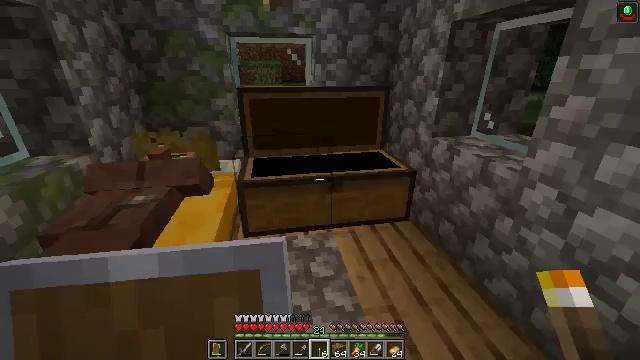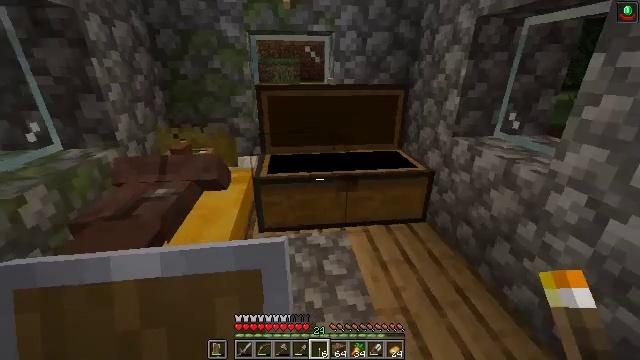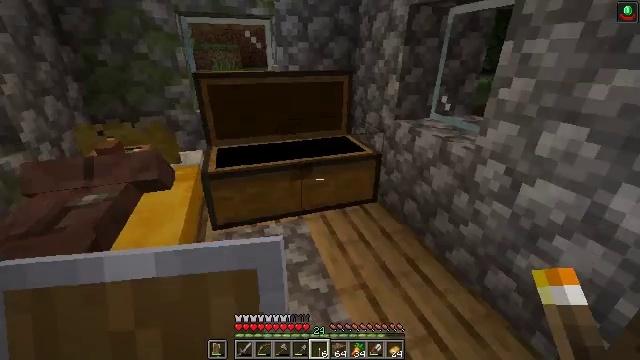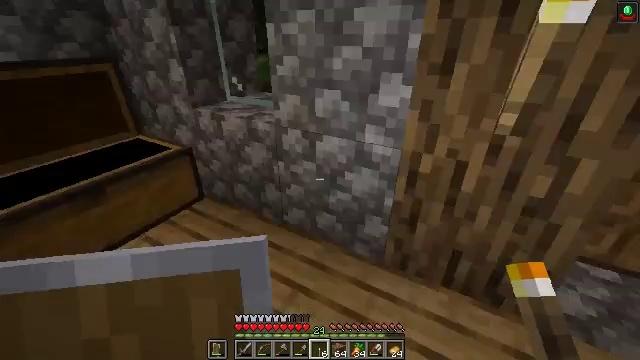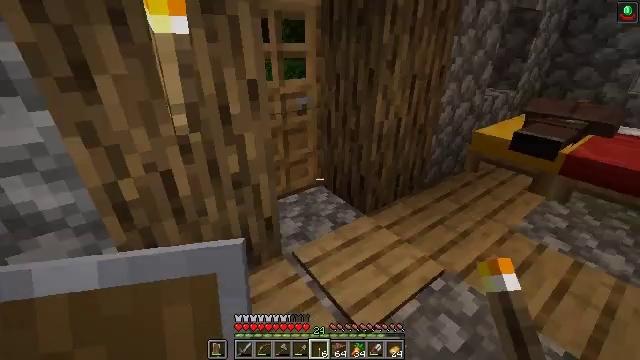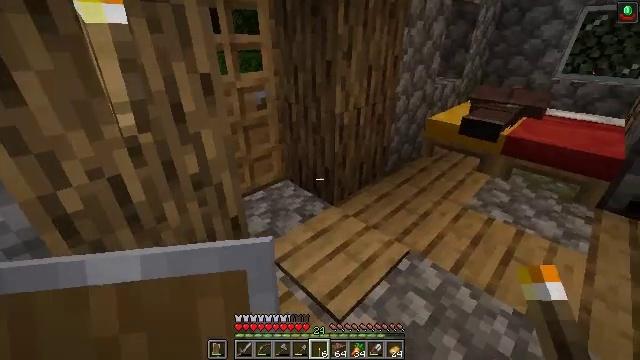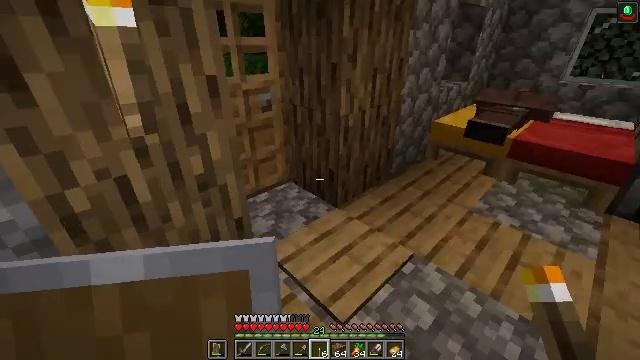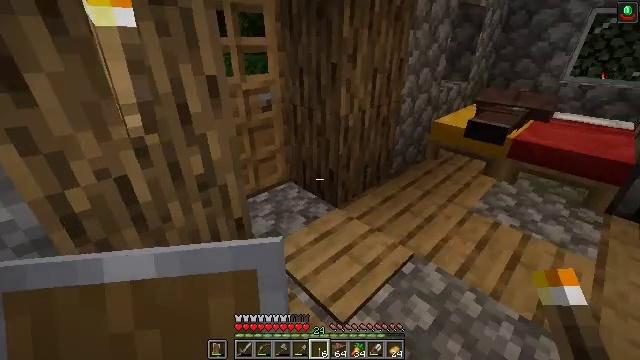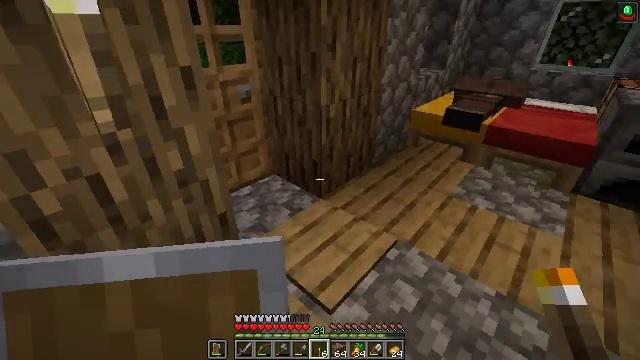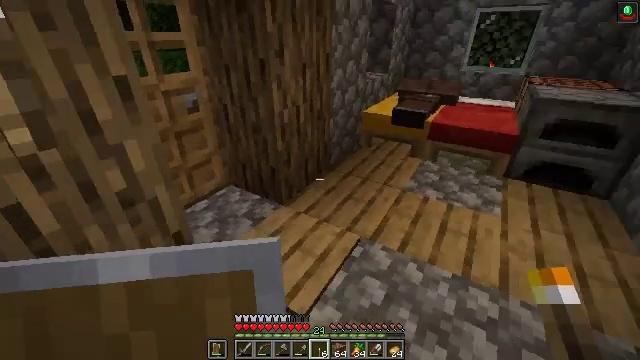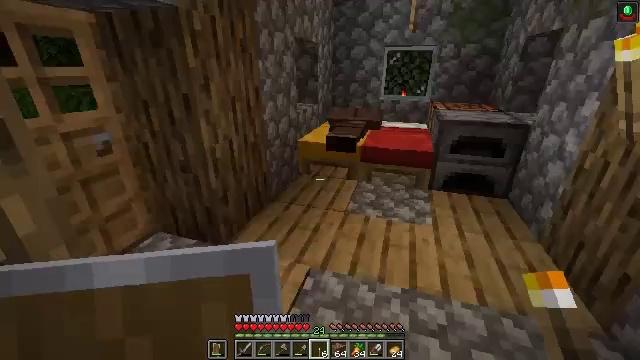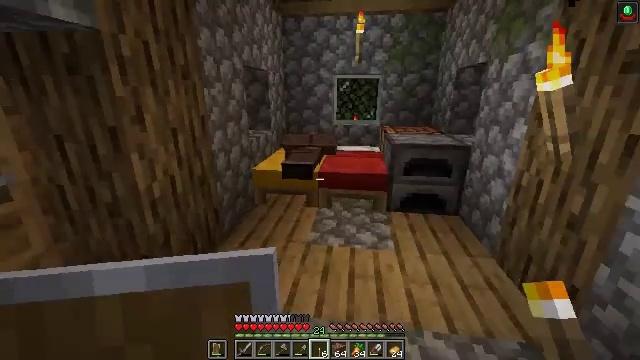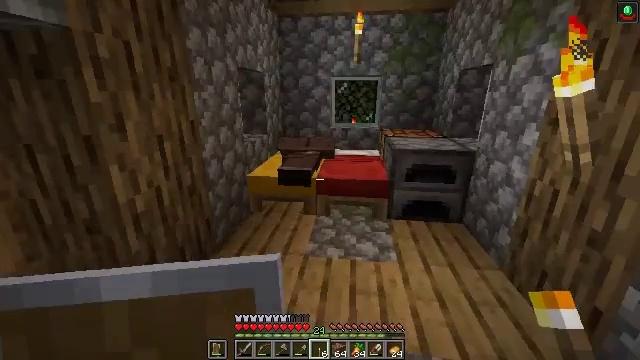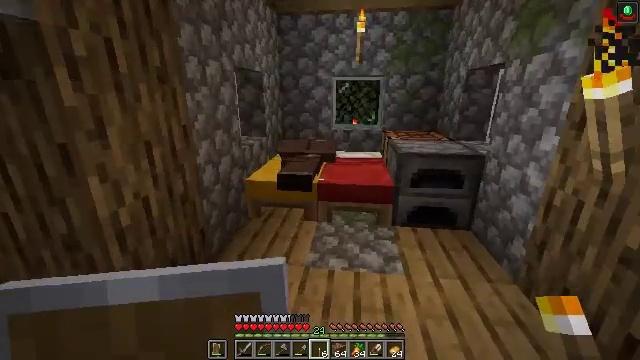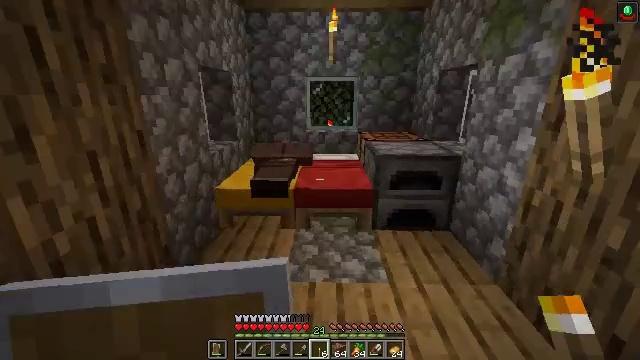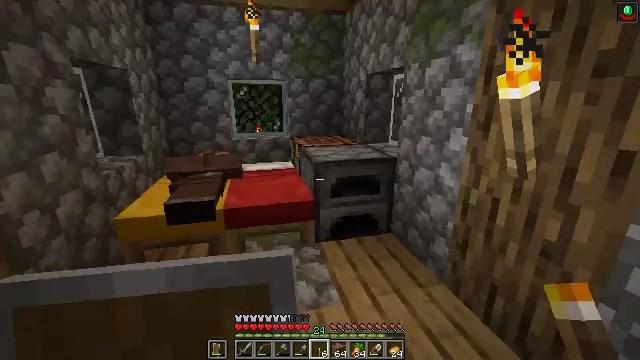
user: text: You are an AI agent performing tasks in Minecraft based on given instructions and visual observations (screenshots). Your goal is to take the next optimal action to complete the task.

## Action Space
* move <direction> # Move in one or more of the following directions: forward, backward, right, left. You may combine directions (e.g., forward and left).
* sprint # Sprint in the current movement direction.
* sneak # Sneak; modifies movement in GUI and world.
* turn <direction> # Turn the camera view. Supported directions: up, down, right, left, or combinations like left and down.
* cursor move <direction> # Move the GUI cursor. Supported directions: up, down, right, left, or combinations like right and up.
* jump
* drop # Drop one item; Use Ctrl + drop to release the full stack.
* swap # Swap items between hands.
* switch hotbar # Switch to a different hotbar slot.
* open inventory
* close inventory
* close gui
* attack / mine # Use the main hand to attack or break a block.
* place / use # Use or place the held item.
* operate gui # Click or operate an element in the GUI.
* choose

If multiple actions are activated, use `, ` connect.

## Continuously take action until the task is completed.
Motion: motion action
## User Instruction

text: Open the crafting table and craft orange dye.
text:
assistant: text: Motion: turn left
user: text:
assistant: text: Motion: turn right and down
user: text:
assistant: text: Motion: turn right and down
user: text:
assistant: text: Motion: turn right and up
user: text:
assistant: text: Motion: turn right and down
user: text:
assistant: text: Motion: turn left
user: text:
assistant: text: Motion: no_op
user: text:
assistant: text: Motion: turn right and down
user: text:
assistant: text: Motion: turn right and up
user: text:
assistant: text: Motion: move forward, turn right and up
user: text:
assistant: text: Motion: move forward, turn right and up
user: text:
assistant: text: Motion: move forward
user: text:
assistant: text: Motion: move forward
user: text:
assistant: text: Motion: move forward, turn right
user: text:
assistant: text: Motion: move forward, turn right
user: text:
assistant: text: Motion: move forward, turn right
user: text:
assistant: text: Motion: move forward
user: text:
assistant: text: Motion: move forward
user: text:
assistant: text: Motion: move forward
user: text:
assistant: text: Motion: move forward
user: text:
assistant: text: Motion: move forward
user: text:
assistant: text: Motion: move forward, turn left and down
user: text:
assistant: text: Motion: move forward, turn left and down
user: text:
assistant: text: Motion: move forward, turn down
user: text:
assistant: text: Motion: move forward, turn right and down
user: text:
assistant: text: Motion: move forward, turn right and down
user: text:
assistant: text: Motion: move forward, turn right and down, jump
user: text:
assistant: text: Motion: move forward, turn left and down, jump
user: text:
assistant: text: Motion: move forward, turn left and down
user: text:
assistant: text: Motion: move forward, turn left